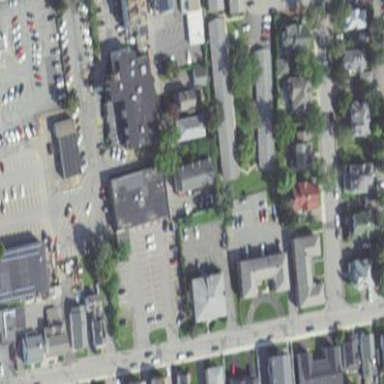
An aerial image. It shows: Sidewalk.